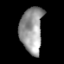
Tissue: lung
Cell type: Others
Senescence score: 0.1927
Nuclear area (px): 1013
Mean DAPI intensity: 152.56